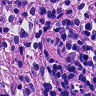
Metastatic tissue present: no